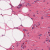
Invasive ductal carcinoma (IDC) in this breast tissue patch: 0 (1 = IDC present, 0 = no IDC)